Question: If I need data on the fly from a script, I usually do a jQuery $.post() method and then on the backend, my PHP script echo's the info I need.
This sounds like a stupid question, but is there a way to actually just get something returned and then use that data in javascript?
My example is
'''
$.post('script.php', vars,
function(data) {
console.log(data);
});
'''
So i can console.log the data and this is what I get

But how can I actually use that data? Is there something I'm missing? I want to be able to go
'''
return $data;
'''
in PHP, and then use that data in javascript. Please tell me if this is a stupid question and I'm going down the wrong path.
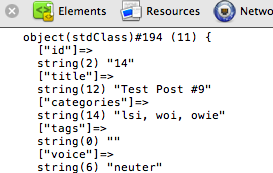
Answer: For one, you can turn that data into a json object, and use it in your js
your php:
'''
exit(json_encode($data));
'''
your jquery
'''
$.post('script.php', vars,
function(data) {
console.log(data);
}, 'json');
'''
If you look at your console, data is now a javascript object